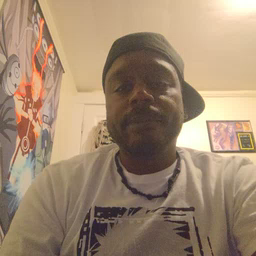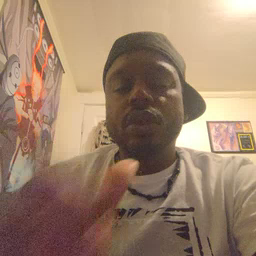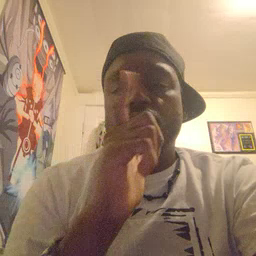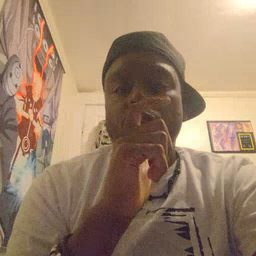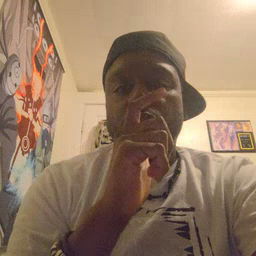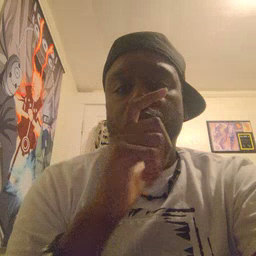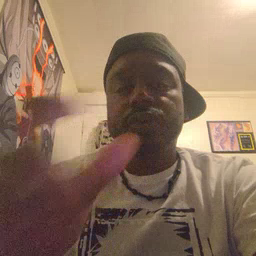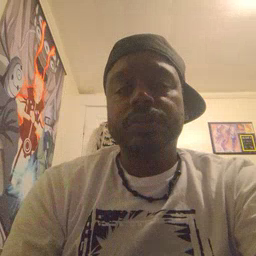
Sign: who